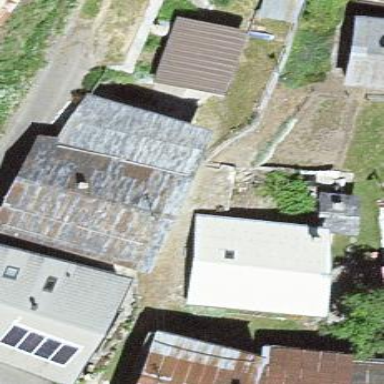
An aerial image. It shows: Simple house.